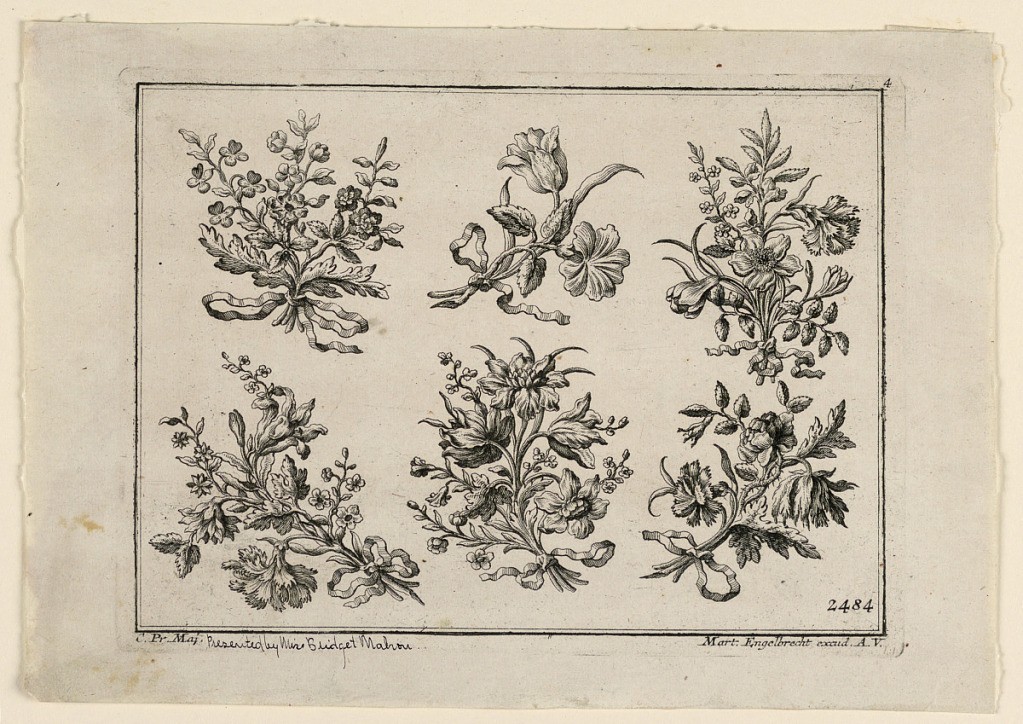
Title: Flowers
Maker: Martin Engelbrecht, German, 1684–1756
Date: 1725-1750
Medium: Engraving on paper
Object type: Print
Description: Bilderbogen print depicting six nosegays, disposed in two rows.